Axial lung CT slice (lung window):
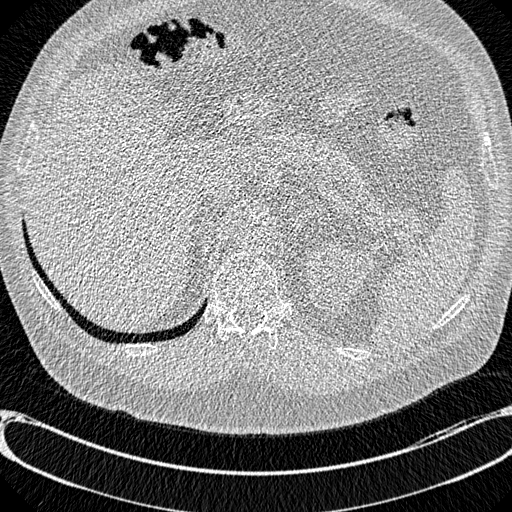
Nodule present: no